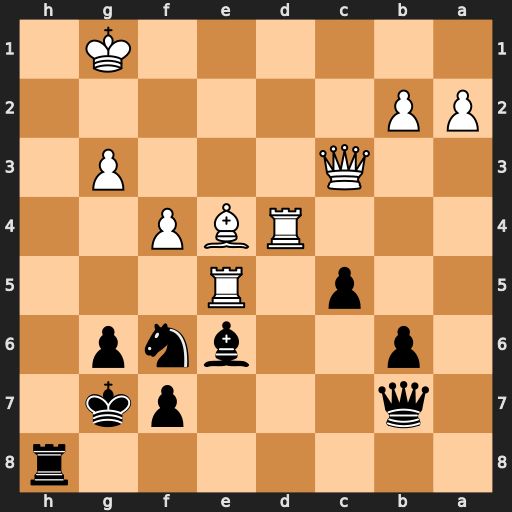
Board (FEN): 7r/1q3pk1/1p2bnp1/2p1R3/3RBP2/2Q3P1/PP6/6K1
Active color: b
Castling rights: -
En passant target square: -
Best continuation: cxd4 Bxb7 dxc3